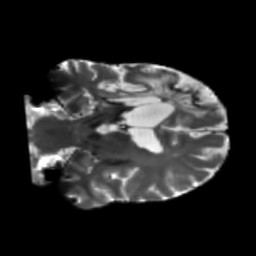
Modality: T2w
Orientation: coronal
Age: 56
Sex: male
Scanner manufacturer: siemens
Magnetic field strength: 3 T
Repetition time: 5.47 s
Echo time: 0.0854 s